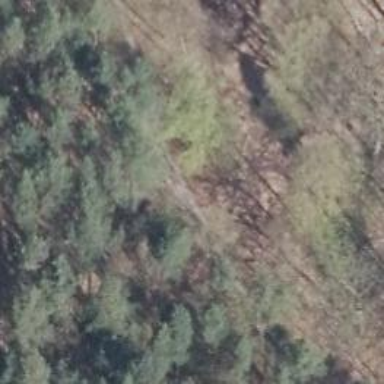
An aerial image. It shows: Compacted track with grade2 level.